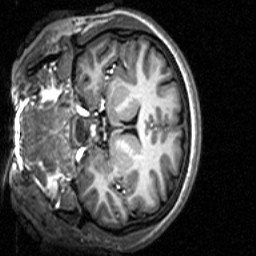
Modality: T1w
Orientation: coronal
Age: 22
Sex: female